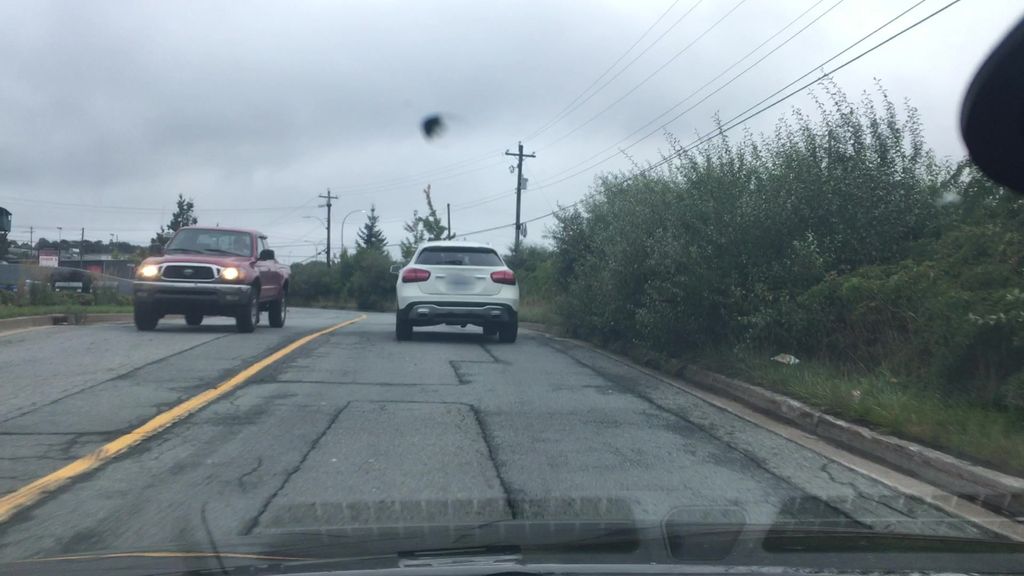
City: halifax